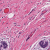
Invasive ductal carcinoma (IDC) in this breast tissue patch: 0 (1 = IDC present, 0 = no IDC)